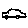
Label: car